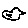
Label: bird